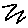
Label: zigzag